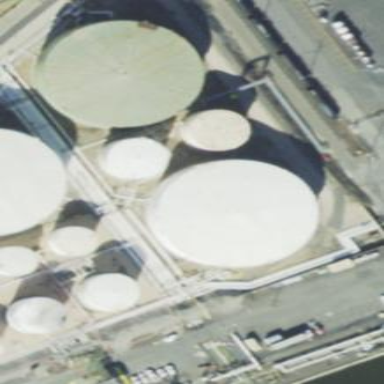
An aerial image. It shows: Storage tank building.